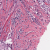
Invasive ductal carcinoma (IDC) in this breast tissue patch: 0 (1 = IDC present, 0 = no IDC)